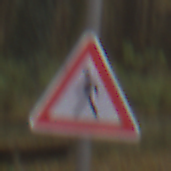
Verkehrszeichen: FussgaengerRechts
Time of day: MorningAfternoon
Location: Outdoor (Nature)
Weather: Overcast
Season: Autumn
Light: Natural